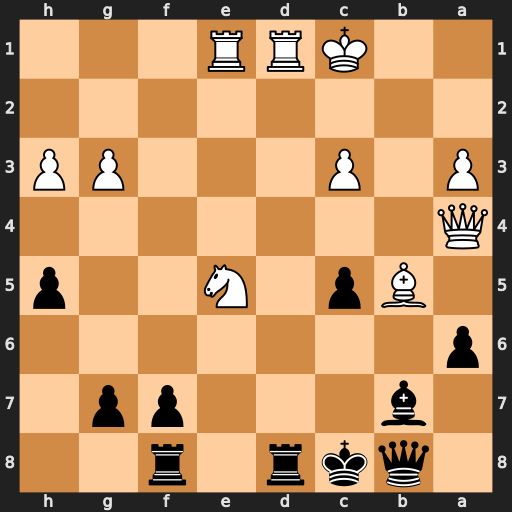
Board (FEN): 1qkr1r2/1b3pp1/p7/1Bp1N2p/Q7/P1P3PP/8/2KRR3
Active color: b
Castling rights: -
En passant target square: -
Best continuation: axb5 Rxd8+ Rxd8